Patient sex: M
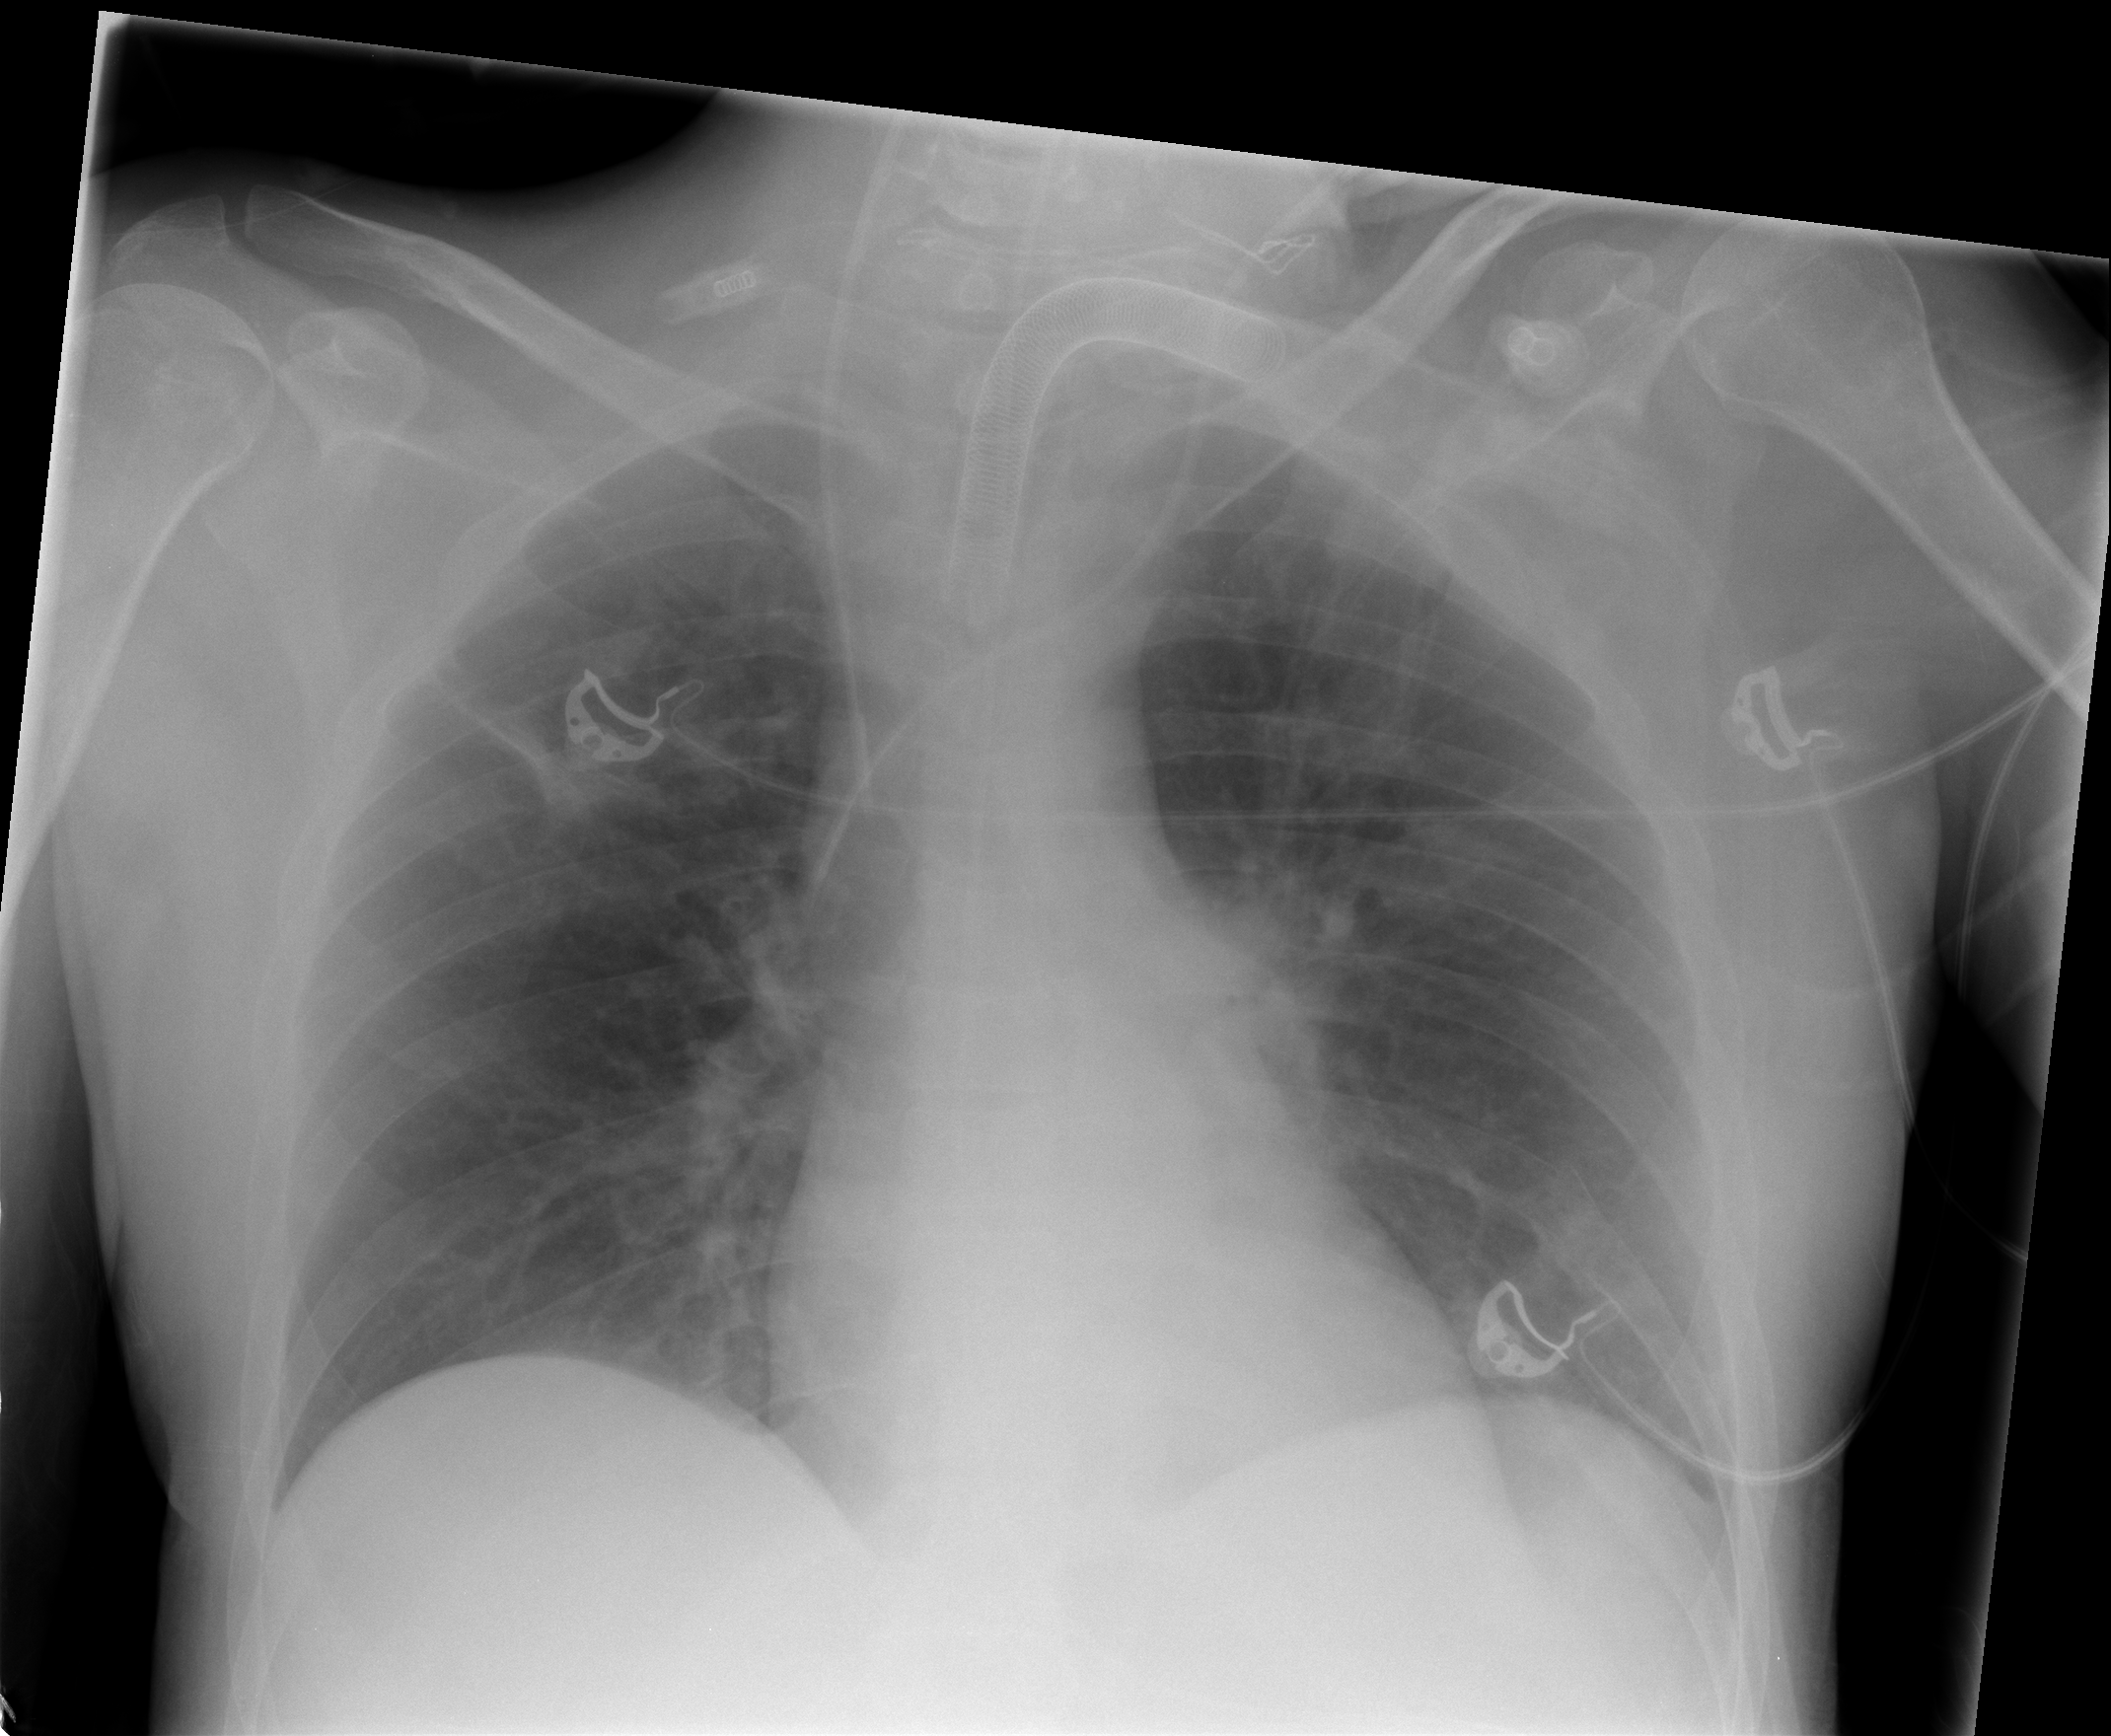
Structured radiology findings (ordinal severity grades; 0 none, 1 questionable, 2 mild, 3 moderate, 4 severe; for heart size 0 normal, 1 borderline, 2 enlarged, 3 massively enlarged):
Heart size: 0
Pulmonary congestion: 0
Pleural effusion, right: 0
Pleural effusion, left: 2
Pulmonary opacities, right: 0
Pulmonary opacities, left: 0
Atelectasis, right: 2
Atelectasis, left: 2